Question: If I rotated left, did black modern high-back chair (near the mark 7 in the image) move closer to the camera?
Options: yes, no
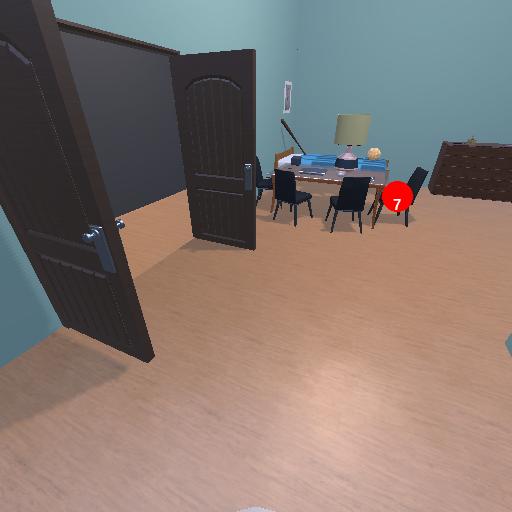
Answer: yes